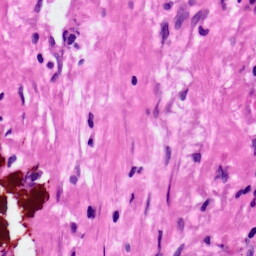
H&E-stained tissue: Lung